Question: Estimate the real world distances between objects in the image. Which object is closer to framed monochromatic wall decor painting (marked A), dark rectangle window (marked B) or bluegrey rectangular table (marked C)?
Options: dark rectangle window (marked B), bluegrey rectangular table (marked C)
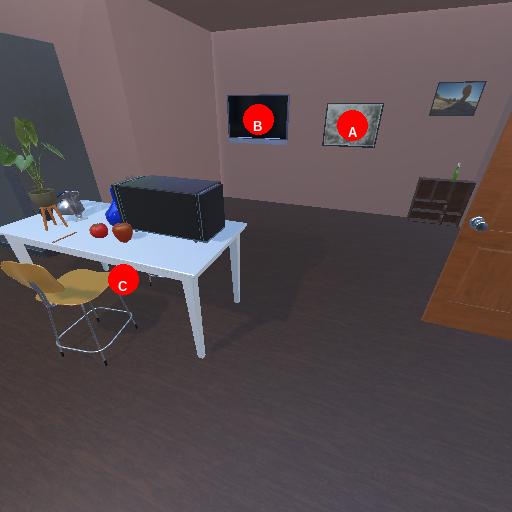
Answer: dark rectangle window (marked B)